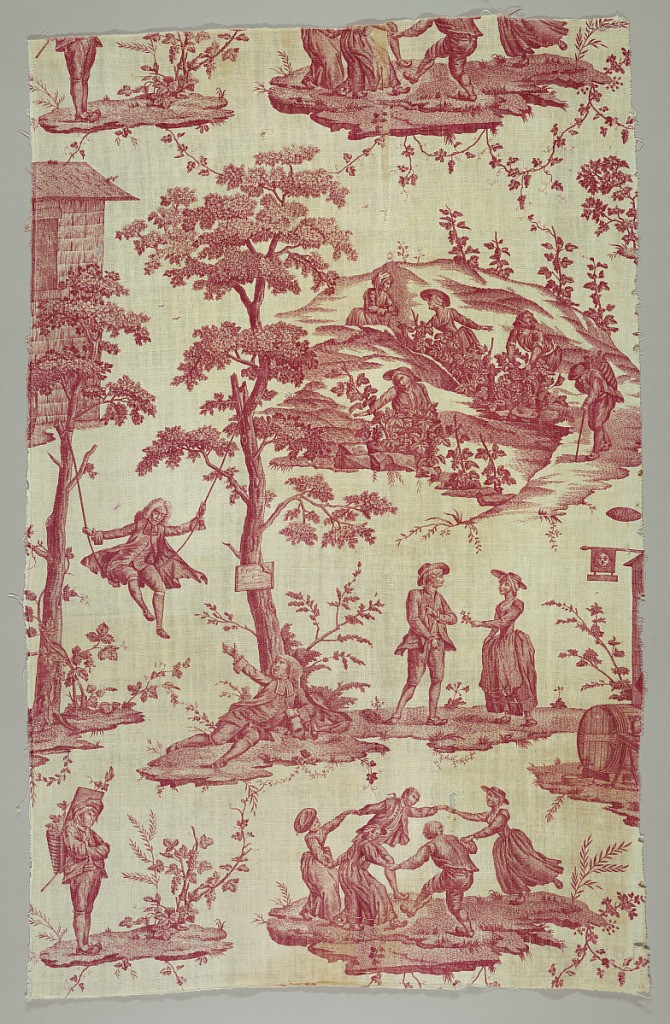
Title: Les Vendanges
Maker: Jean-Baptiste Huet, French, 1745 – 1811
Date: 1785
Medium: cotton Technique: printed by engraved copper plate on plain weave
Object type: Textile
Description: Panel of cotton printed in red showing a design of women harvesting grapes; country folk dancing and courting; a  man in a swing with another on the ground holding a bottle.